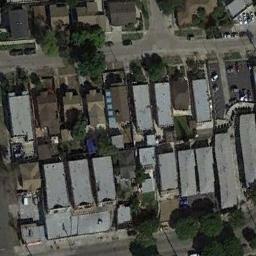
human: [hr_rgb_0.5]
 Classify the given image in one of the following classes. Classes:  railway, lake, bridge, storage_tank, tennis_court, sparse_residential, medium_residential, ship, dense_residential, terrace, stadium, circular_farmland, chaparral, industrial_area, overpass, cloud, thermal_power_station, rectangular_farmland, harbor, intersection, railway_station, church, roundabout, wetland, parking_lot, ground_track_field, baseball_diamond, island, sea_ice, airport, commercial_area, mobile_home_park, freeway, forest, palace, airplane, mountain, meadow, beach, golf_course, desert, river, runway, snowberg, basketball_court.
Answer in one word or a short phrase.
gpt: dense_residential